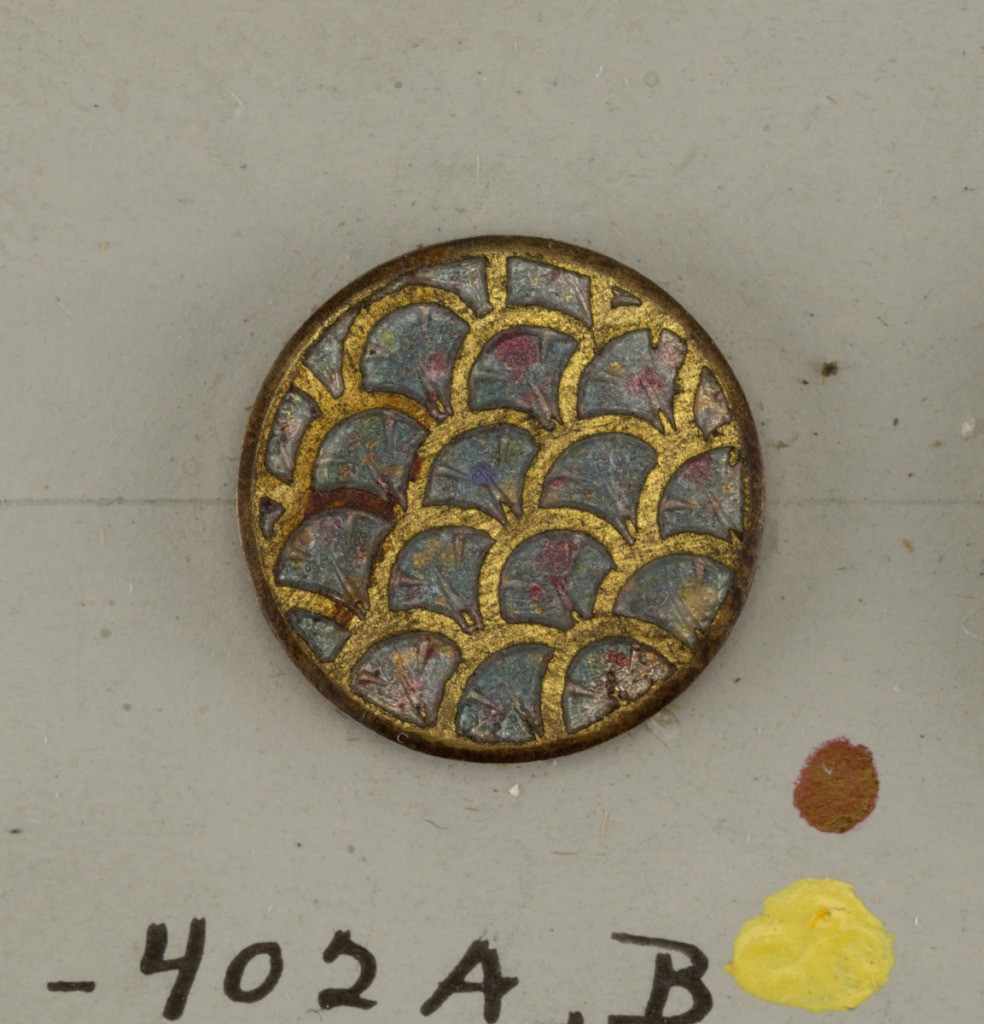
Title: Buttons
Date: late 19th century
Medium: brass and tin
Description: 1931-59-402-a: circular button, colored centers surrounded by gil...;     1931-59-402-b: circular button, colored centers surrounded by gil...